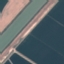
Land use / land cover class: River